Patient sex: F
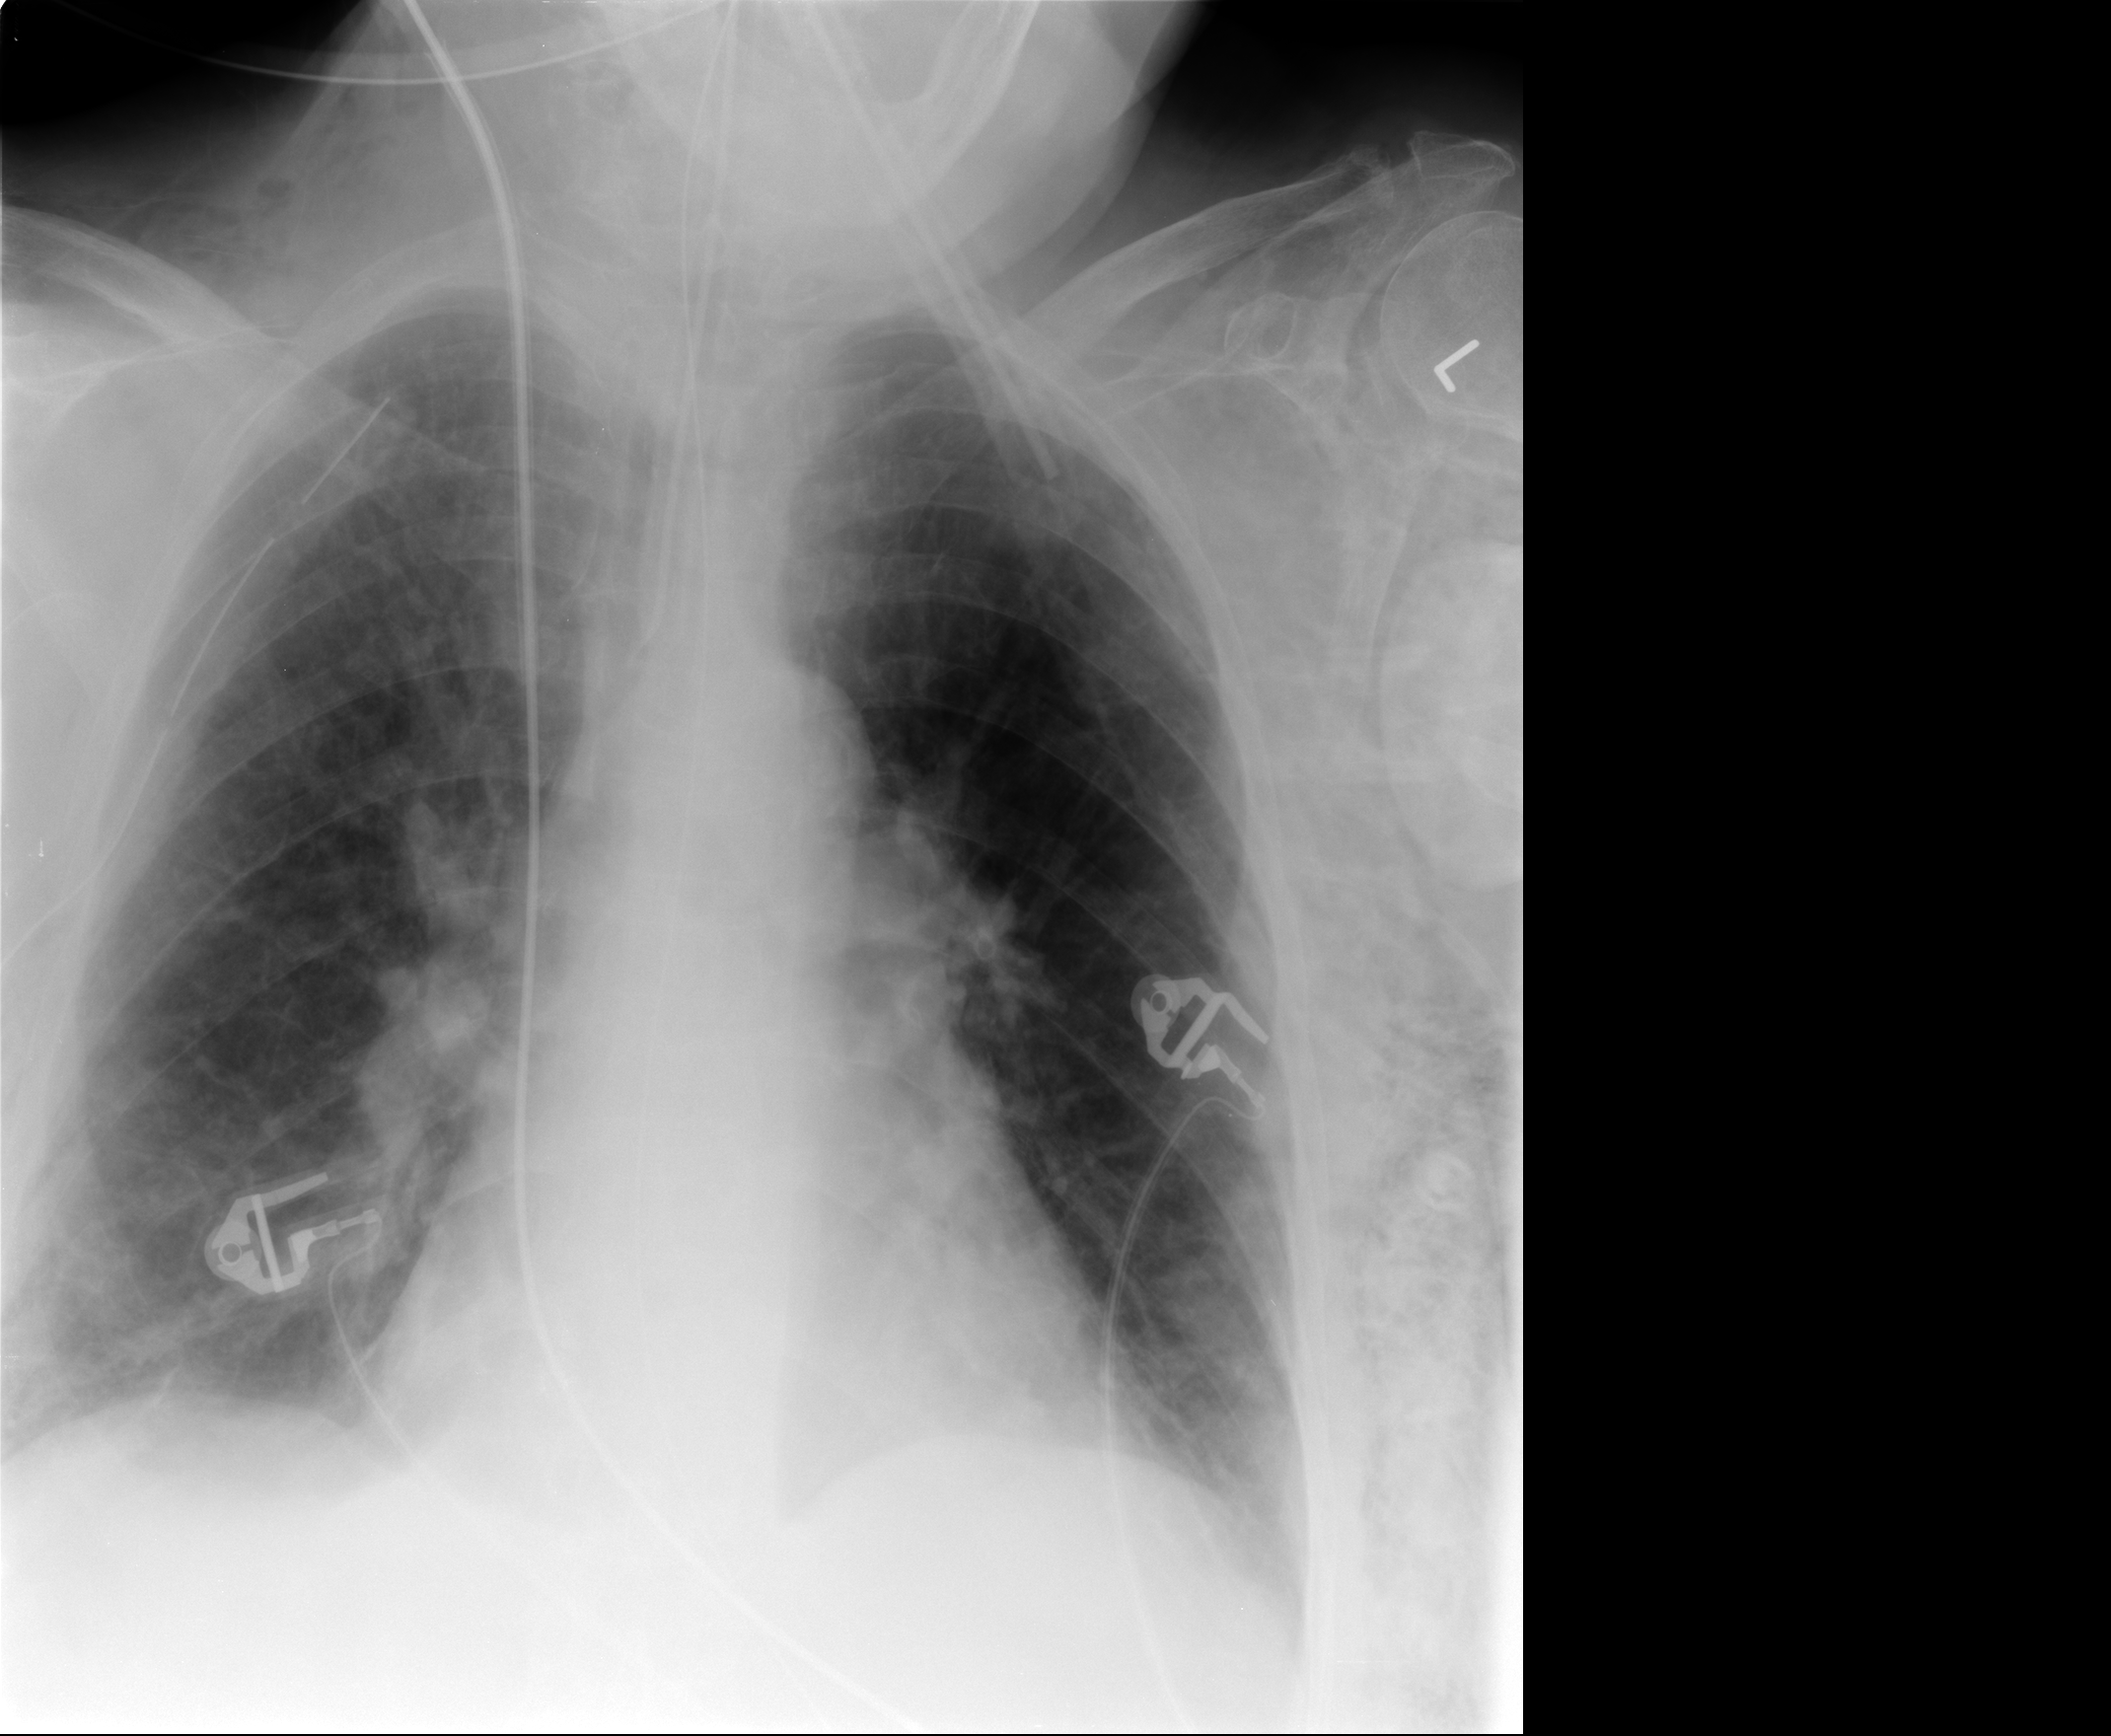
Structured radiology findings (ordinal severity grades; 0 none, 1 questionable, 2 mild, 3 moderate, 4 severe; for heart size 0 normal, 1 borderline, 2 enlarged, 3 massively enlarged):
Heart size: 2
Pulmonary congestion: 1
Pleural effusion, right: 0
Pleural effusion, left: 0
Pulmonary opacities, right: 1
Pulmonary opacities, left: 0
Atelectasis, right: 2
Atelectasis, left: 0